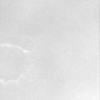
Label: dusty